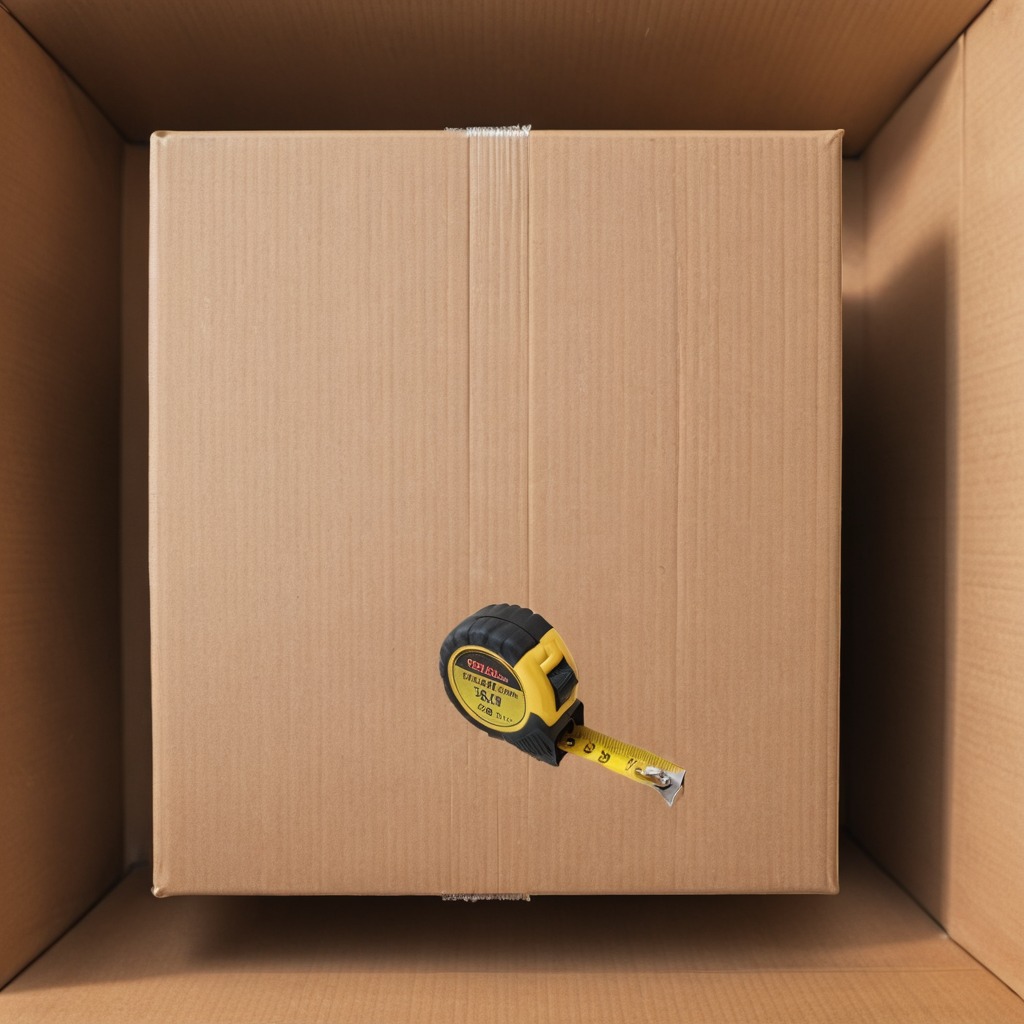
A measuring tape is lying on the cardboard box surface.